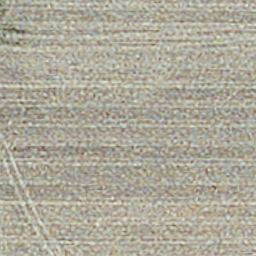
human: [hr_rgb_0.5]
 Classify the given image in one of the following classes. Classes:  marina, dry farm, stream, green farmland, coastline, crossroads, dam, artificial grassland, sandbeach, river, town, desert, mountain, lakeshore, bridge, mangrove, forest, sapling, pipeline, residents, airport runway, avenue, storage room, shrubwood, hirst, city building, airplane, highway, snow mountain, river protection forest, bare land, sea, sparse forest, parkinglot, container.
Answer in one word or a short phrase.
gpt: dry farm